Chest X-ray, PA view. Patient: 56 years old, sex F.
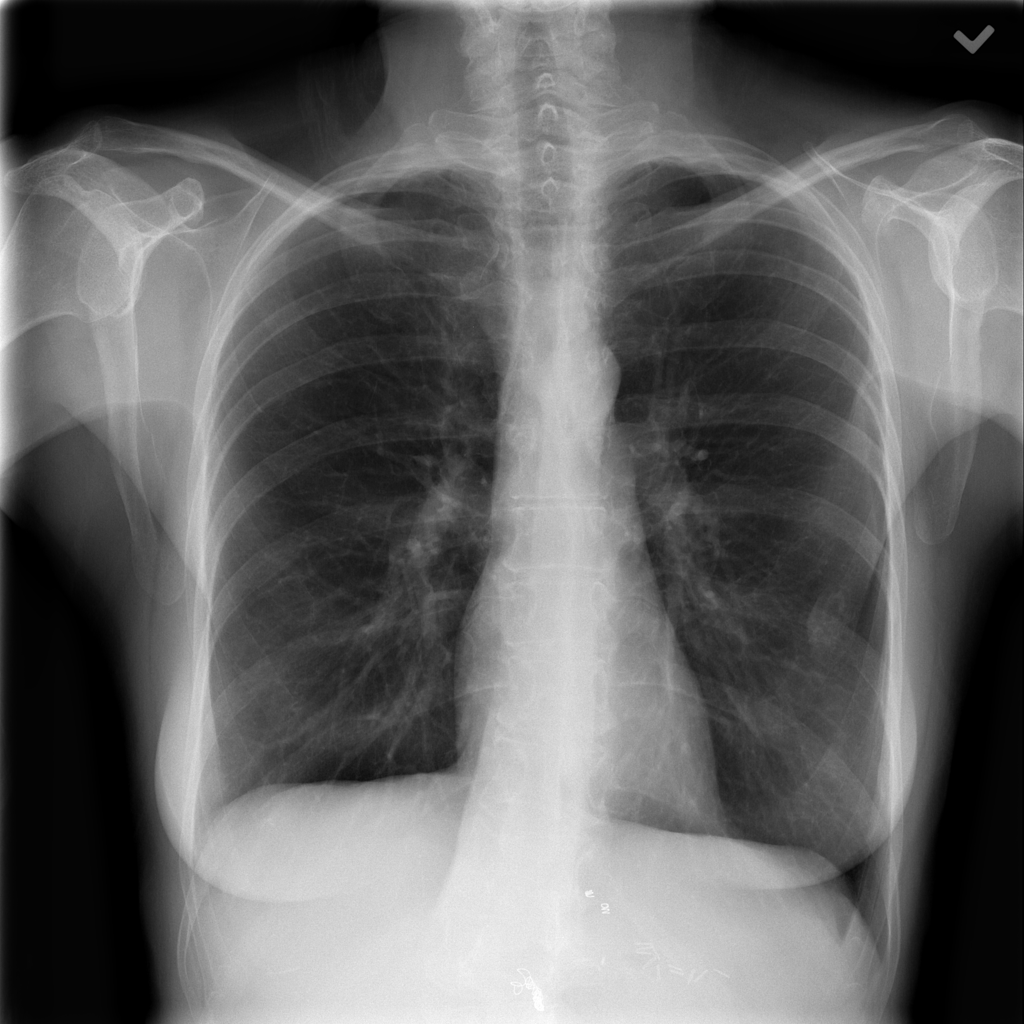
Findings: No Finding